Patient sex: M
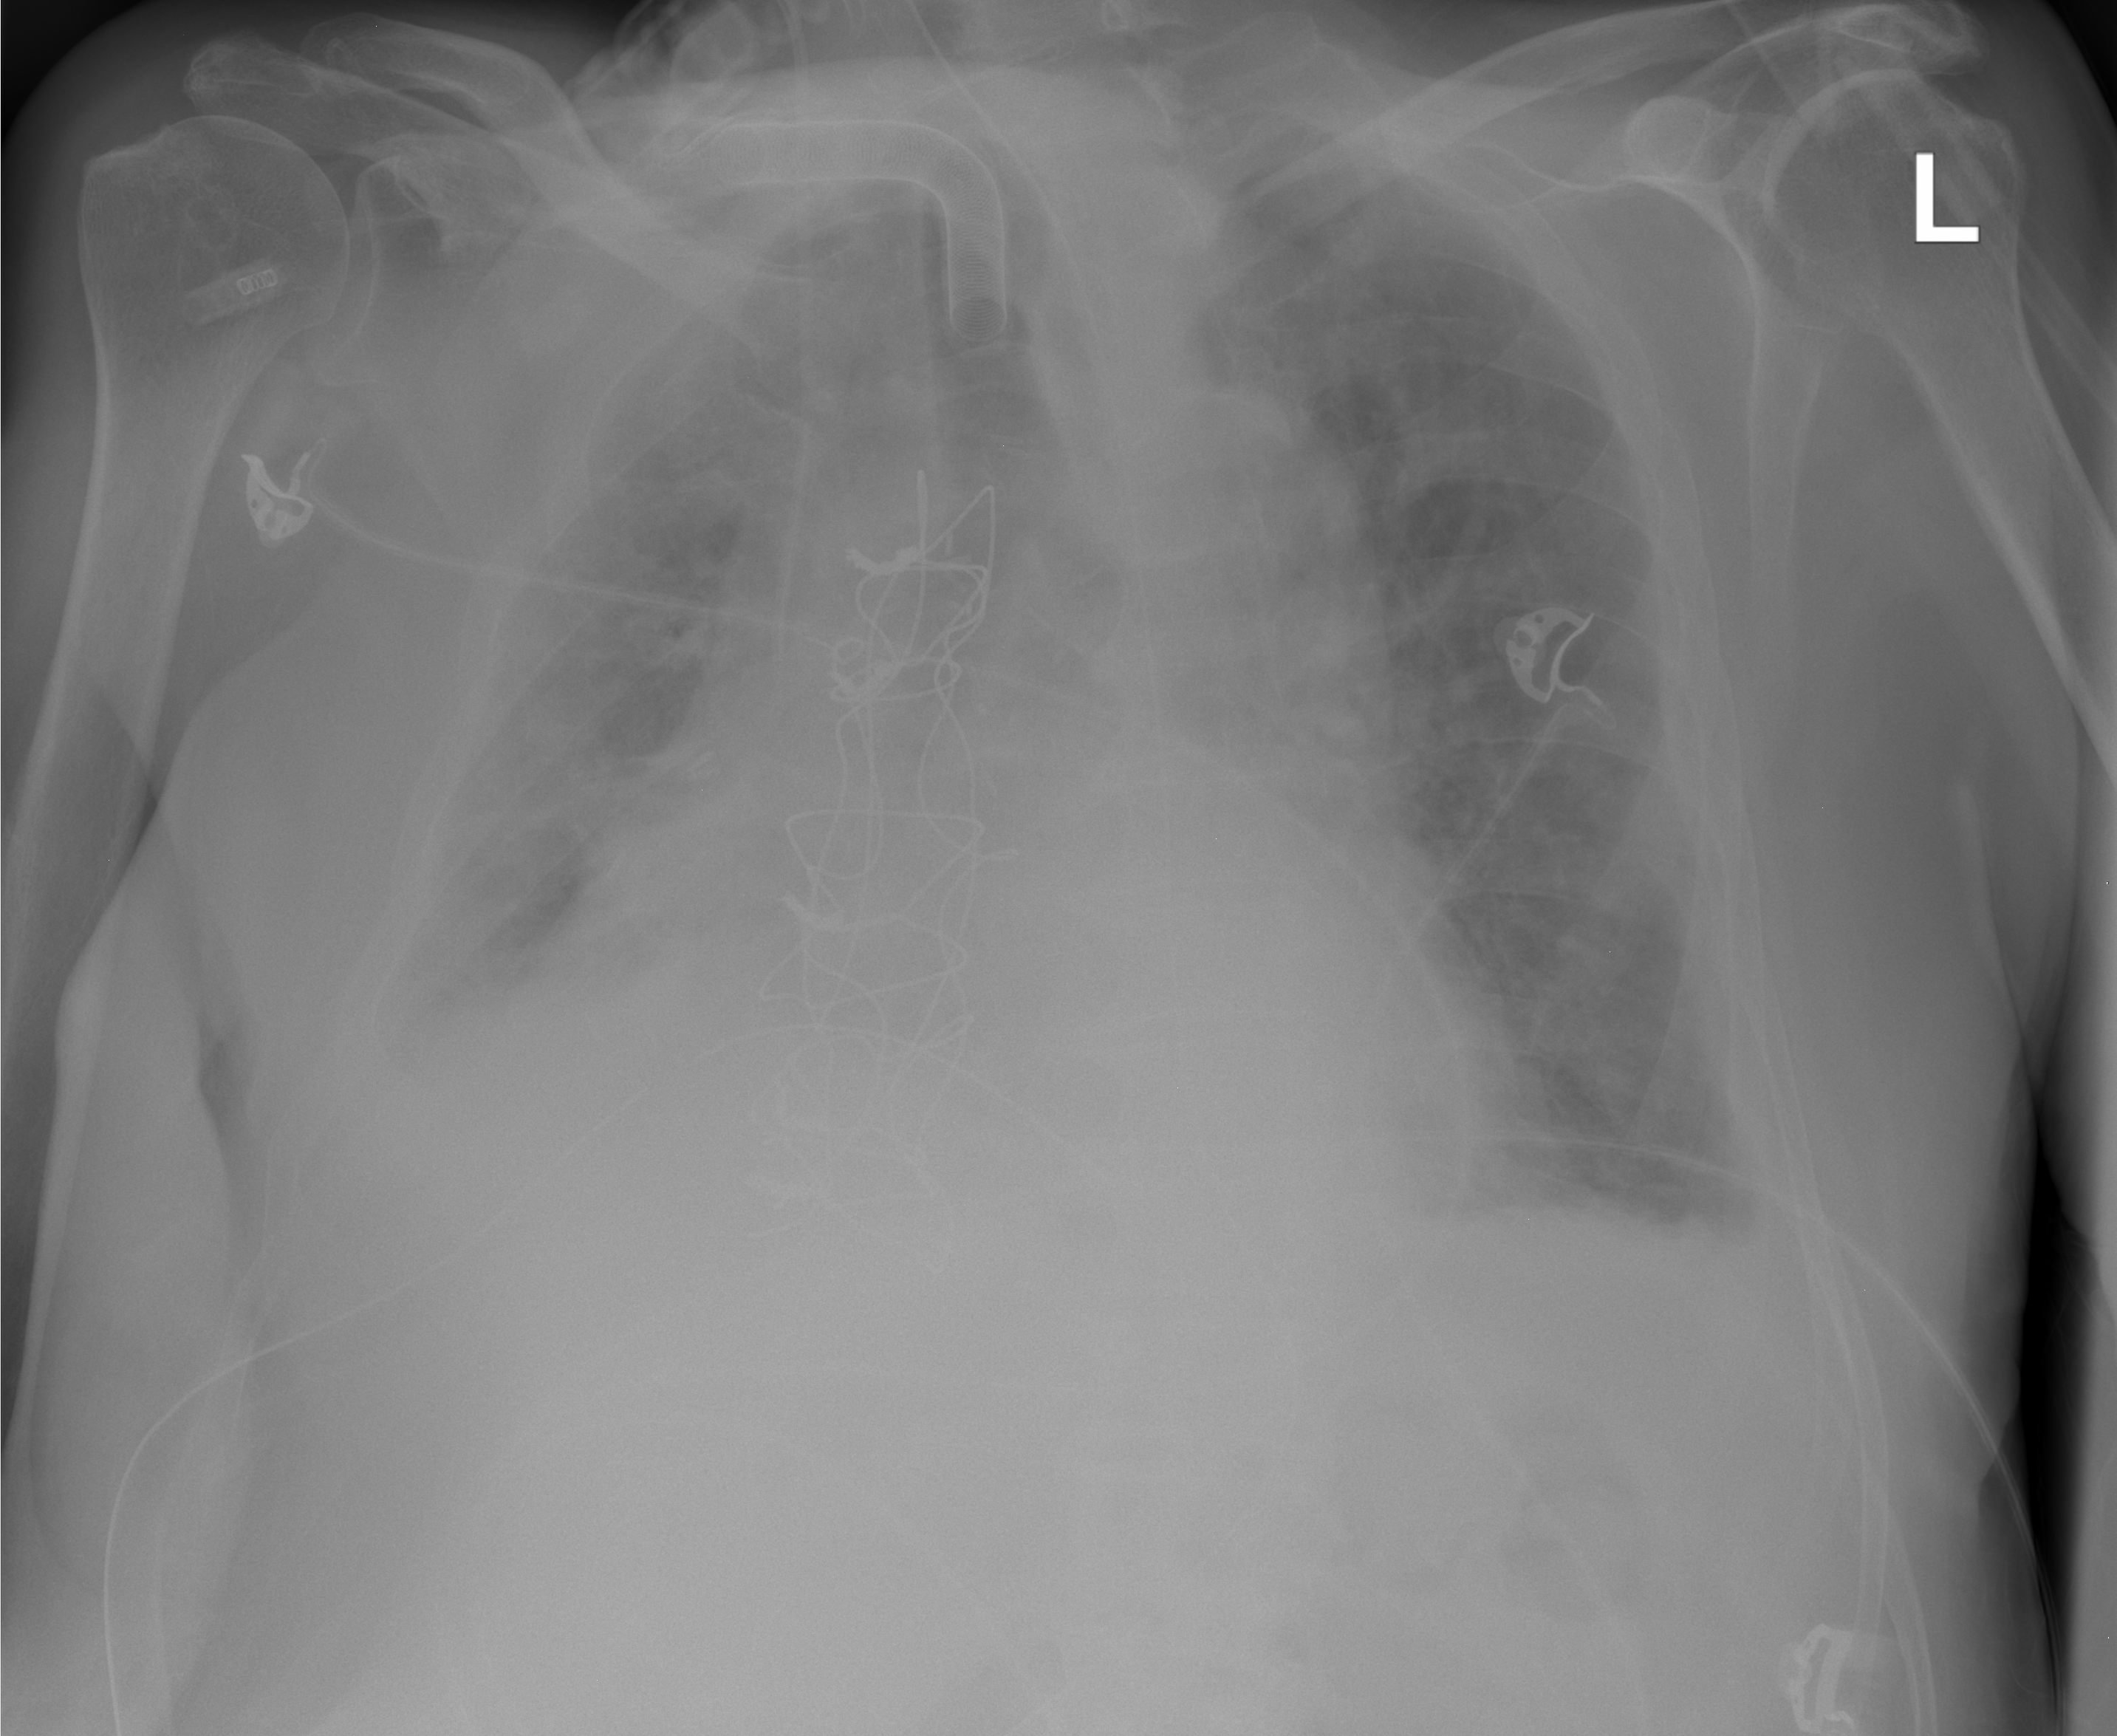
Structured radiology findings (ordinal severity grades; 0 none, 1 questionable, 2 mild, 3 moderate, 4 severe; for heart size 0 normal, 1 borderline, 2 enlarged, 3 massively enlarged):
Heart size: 2
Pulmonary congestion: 2
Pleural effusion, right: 3
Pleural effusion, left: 2
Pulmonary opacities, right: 2
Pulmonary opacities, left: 2
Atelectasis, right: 3
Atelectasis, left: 2